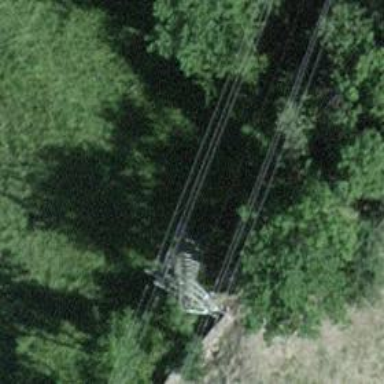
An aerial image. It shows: Power line is depicted.